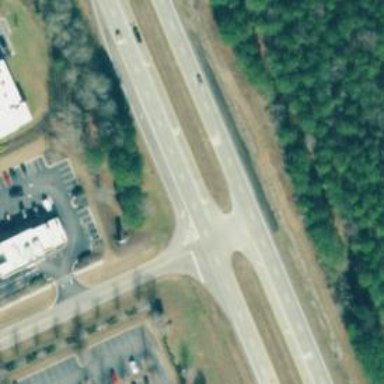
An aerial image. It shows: Trunk link highway.